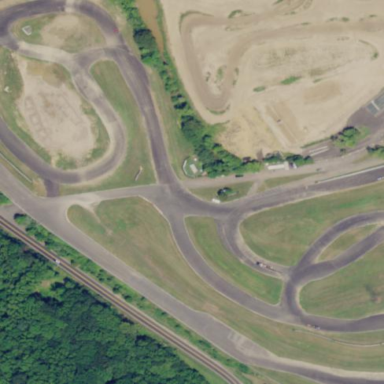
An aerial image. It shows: Motor sport pitch area.